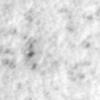
Label: no_change